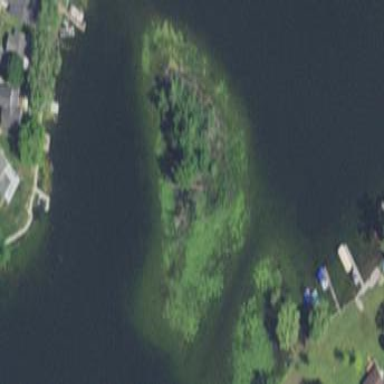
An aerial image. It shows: Islet.